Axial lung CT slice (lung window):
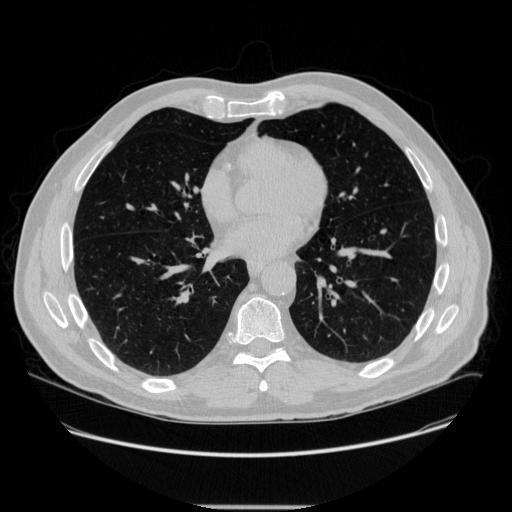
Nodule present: no